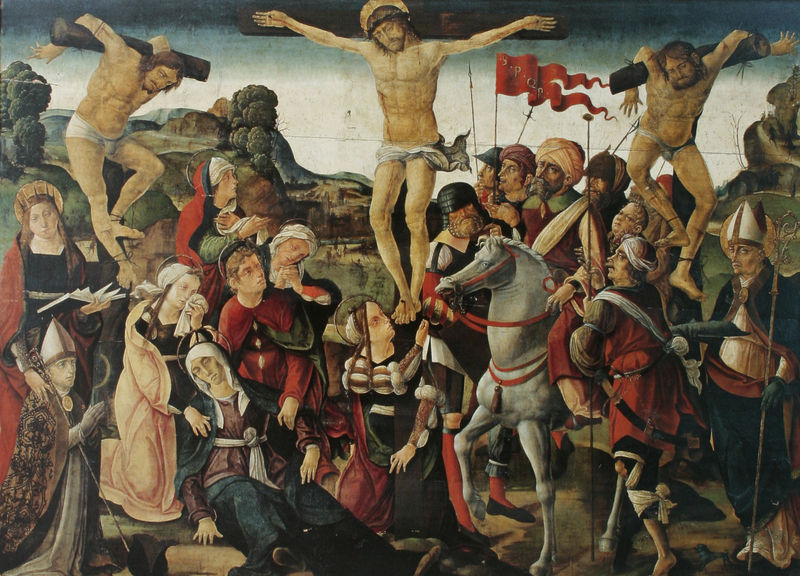
Titel: Epitaph für Udalrich von Liechtenstein
Künstler: Meister des Epitaphs für Udalrichs von Liechtenstein
Standort: Trient
Institution: Diözesanmuseum
Schlagwörter: akt, baum, berg, blau, dunkel, felsen, gemälde, gott, gruppe, himmel, kopf, körper, lendenschurz, mann, nackt, umhang, weiß, wolken, akte, bäume, frauen, grün, landschaft, menschen, ocker, braun, bunt, finger, frau, grau, hell, hintergrund, holz, kleider, männer, schwarz, szene, gras, rasen, rot, schleier, tier, tuch, wiese, wolke, beige, haube, leute, masse, menge, arm, arme, bibel, johannes, mensch, tod, trauer, ärmel, öl, erde, gräser, hügel, natur, weide, busch, kirche, boden, gold, mantel, pose, stoff, stoffe, tücher, gewänder, mutter, personen, person, gotik, krone, renaissance, traurig, pferd, pferde, reiter, szenerie, chaos, beine, deutschland, hufe, mähne, zaumzeug, zügel, bein, farbig, fahnen, italien, haltung, stab, fahne, flagge, farben, figuren, banner, querformat, bischof, lanze, papst, soldaten, lesen, balken, deutsch, nackte, nagel, nägel, blut, hängen, lende, lendentuch, buch, glaube, kreuz, religion, weinen, häscher, verbrecher, waffen, knien, soldat, menschenmasse, nonne, mäntel, helm, hauben, beten, gebet, kranz, menschenmenge, ritter, schimmel, wimpel, altar, römer, taschentuch, karfreitag, heiligenschein, seiten, kreuze, leintuch, nimbus, bluten, christus, jesus, kreuzigung, stigmata, ross, leid, leiden, schmerz, flehen, knieend, kniend, mittelalter, priester, religiös, romanik, hellebarde, bischöfe, lanzen, mitra, tiara, umhänge, heilige, opfer, speere, flaggen, töten, räuber, jünger, maria, magdalena, gekreuzigt, heiland, maria magdalena, ohnmacht, turban, gemölde, satan, christentum, dornenkrone, lenden, judentum, altarbild, tafelbild, holzbild, aureole, christi, klagen, ornat, araber, turbane, tempelberg, hexe, standarten, gekreuzigte, voll, stifter, juden, heiligenscheine, golgotha, jeses, schächer, süddeutsch, nonnen, bischofsstab, abt, marter, golgatha, inri, ölberg, kalvarienberg, wehklagen, stifterfiguren, schergen, barnabas, grünewald, nordalpin, diebe, kreuzigen, überladen, jahwe, kreuzigungsszene, scheiße, schädelstätte, golgota, golgata, wund, stifterfigur, altarbilf, barabbas, kreuzigungj, krezigung, lnaze, männer am kreuz, weißes pferd, 1400, landschaftsaussicht, analverkehr, jalla, zühgel, guter, böser, römfer